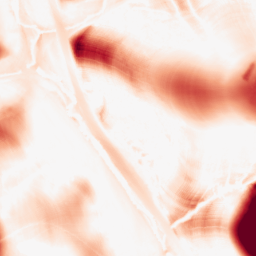
Category: morphological
Decomposition family: morphological
Decomposition parameters: operation: opening
size: 50
Upsampling method: linear_exact
Upsampling parameters: scale: 4
Upsampling scale: 4